Question: I have this basic HTML structure:
'''
<div id="left-column"></div>
<div id="content"></div>
<div id="right-column"></div>
'''
And this css:
'''
#left-column
{
padding-top: 25px;
width: 80px;
background: url('../../common/images/black70.png');
height: 100%;
float: left;
margin-right: 5px;
}
#content
{
padding: 5px;
}
#right-column
{
padding-top: 25px;
width: 190px;
background: url('../../common/images/black40.png');
height: 100%;
float: right;
}
'''
The problem is content padding is being propagated to right column:

How can I avoid this?
Thanks
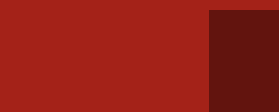
Answer: The problem is your '#right-column' is after '#content' so in the document flow, it will start after the content, which has '10px' height from its top and bottom padding.
If you re-order your HTML like so, it fixes your issue.
'''
<div id="left-column"></div>
<div id="right-column"></div>
<div id="content"></div>
'''
Here's a <URL>